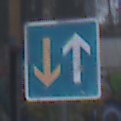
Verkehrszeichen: VorrangVorGegenverkehr
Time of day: MorningAfternoon
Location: Outdoor (Urban)
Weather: PartlyCloudy
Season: NotSpecified
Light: Natural